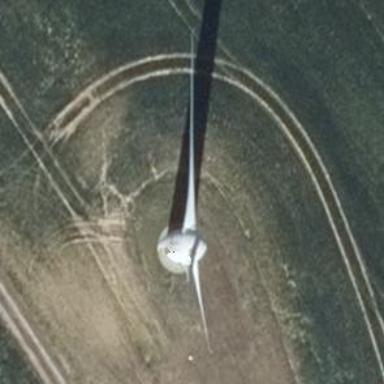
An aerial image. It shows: Wind generator using horizontal axis wind turbines.